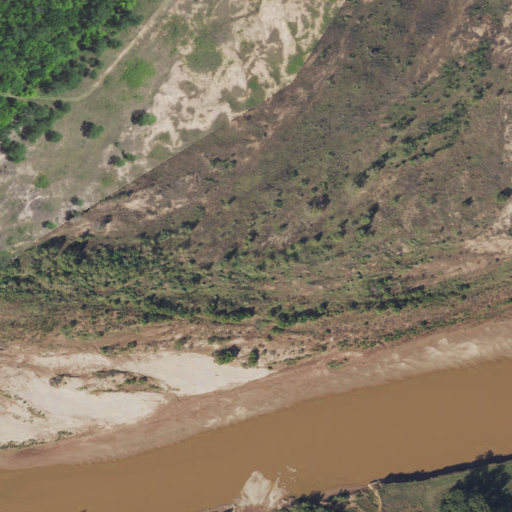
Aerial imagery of valley in Texas named Blue Hollow containing grassland, barren land, open water, deciduous forest, woody wetlands, and pasture